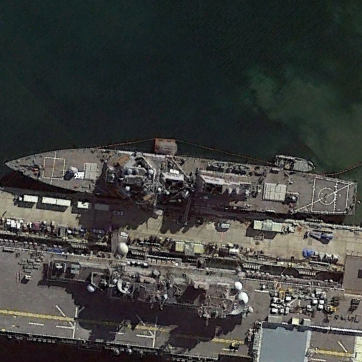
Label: destroyer